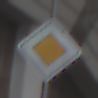
Verkehrszeichen: Vorfahrtsstrasse
Umgebung: Roofed, Urban
Tageszeit: MorningAfternoon
Wetter: PartlyCloudy
Licht: Natural
Jahreszeit: NotSpecified
Kontrast: MediumContrast